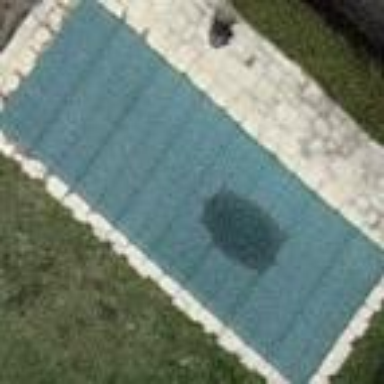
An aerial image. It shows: Swimming pool located in leisure land.